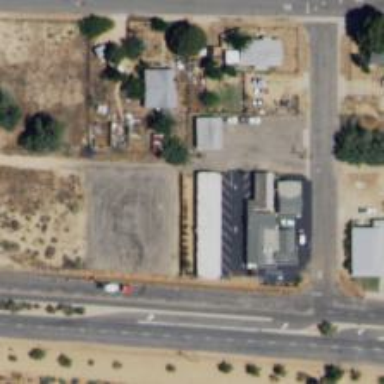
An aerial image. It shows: Alleyway designated as service road.